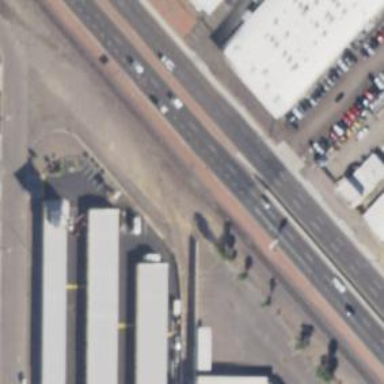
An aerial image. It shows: Expressway with asphalt surface classified as trunk highway.